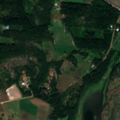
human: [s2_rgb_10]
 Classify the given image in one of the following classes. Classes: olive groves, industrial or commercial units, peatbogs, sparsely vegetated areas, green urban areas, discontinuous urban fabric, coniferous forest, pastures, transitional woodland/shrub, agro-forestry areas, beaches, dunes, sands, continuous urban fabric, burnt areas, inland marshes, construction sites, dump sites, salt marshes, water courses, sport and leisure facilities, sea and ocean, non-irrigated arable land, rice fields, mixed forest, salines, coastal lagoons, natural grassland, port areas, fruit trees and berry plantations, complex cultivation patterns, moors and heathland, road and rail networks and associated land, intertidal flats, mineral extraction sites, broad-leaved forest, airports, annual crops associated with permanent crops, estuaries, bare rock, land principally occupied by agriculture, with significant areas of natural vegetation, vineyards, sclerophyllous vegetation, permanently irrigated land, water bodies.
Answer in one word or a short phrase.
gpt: non-irrigated arable land, mixed forest, sea and ocean